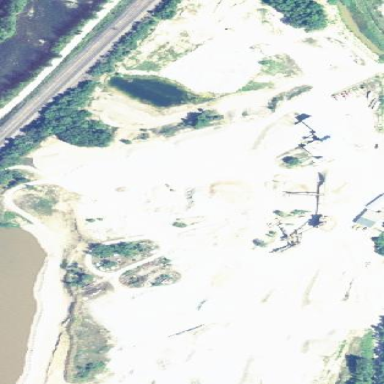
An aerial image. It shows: Quarry area.